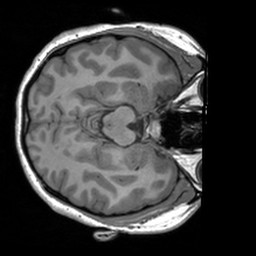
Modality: T1w
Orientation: axial
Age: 22
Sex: female
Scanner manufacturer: siemens
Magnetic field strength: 3 T
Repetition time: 1.9 s
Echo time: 0.00226 s